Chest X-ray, PA view. Patient: 46 years old, sex M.
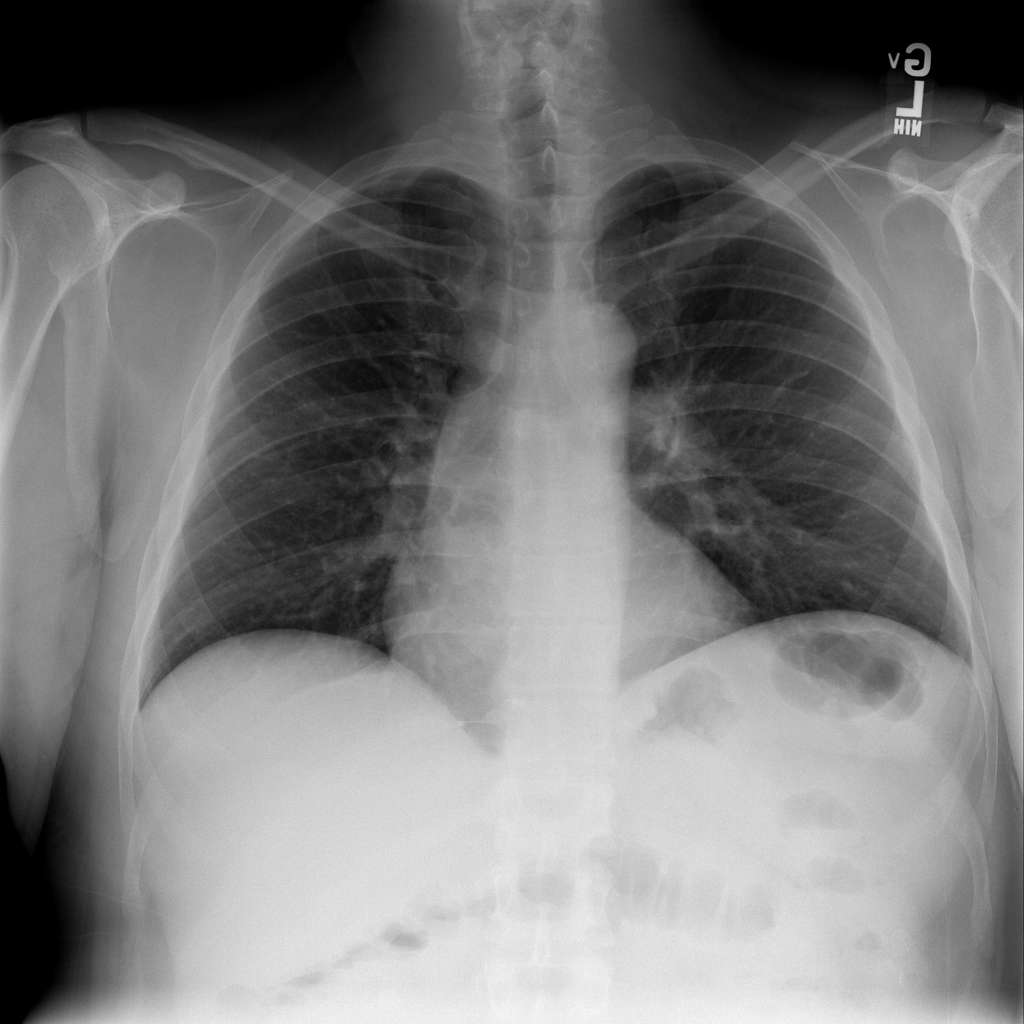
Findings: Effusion